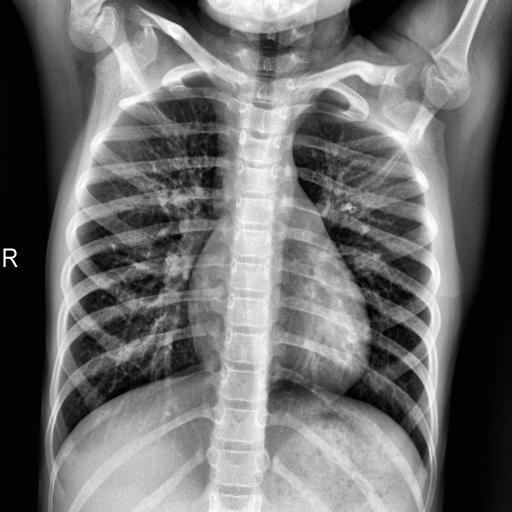
Finding: NORMAL